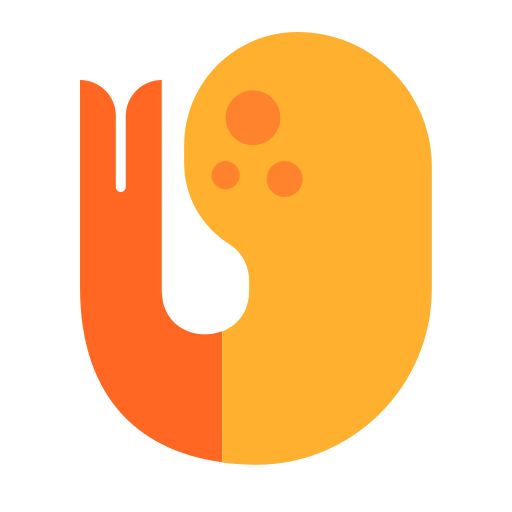
fried shrimp flat